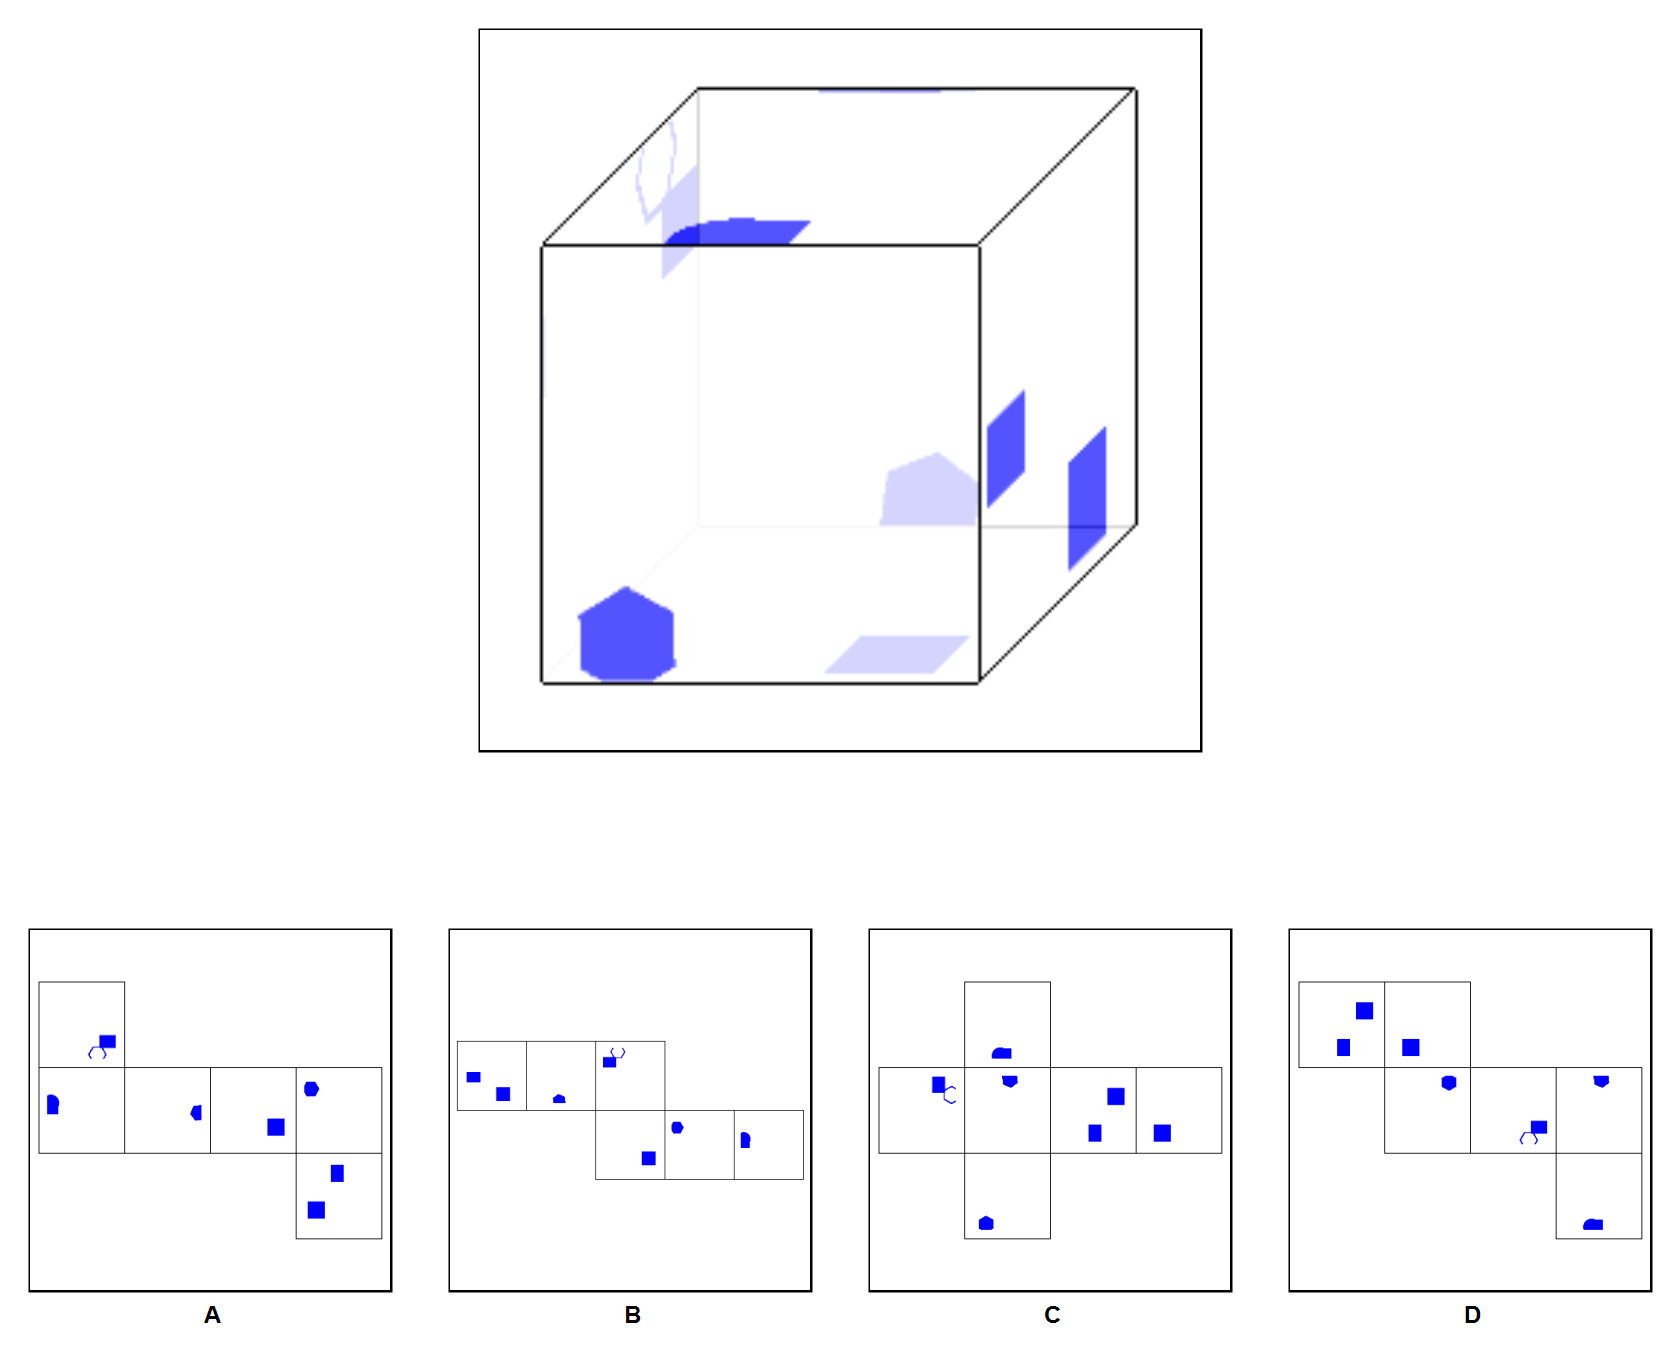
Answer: C